Question: I have 3 buttons in my application,
buttons id's = button1, button2, button3.
button1 and button3 need to do the same action, exit the game - working.
button2 need to add 1 to a counter and change a text to the counter (using for a score)
so i made an int counter=0, tried to make the script and the app crashes when I press on button2, here's the logcat and the script:
'''
package com.example.bluetap;
import android.app.Activity;
import android.content.Intent;
import android.graphics.Color;
import android.graphics.drawable.PaintDrawable;
import android.os.Bundle;
import android.view.View;
import android.view.View.OnClickListener;
import android.widget.Button;
import android.widget.TextView;
public class FirstActivity extends Activity implements OnClickListener {
private TextView changingTextView;
private Button button1;
private Button button2;
private Button button3;
private int counter=0;
@Override
public void onCreate(Bundle savedInstanceState) {
super.onCreate(savedInstanceState);
setContentView(R.layout.main);
changingTextView = (TextView) findViewById(R.id.changingTextView);
button1 = (Button) findViewById(R.id.button1);
button1.setOnClickListener(this);
button2 = (Button) findViewById(R.id.button2);
button2.setOnClickListener(this);
button3 = (Button) findViewById(R.id.button3);
button3.setOnClickListener(this);
}
public void onClick(View v) {
int id = v.getId();
if (id == R.id.button1) {
finish();
System.exit(0);
}
else if (id == R.id.button2) {
counter++;
changingTextView.setText(counter);
}
else if (id == R.id.button3) {
finish();
System.exit(0);
}
}
}
'''
here's the main.xml:
'''
<RelativeLayout xmlns:android="http://schemas.android.com/apk/res/android"
xmlns:tools="http://schemas.android.com/tools"
android:layout_width="match_parent"
android:layout_height="match_parent"
android:paddingBottom="@dimen/activity_vertical_margin"
android:paddingLeft="@dimen/activity_horizontal_margin"
android:paddingRight="@dimen/activity_horizontal_margin"
android:paddingTop="@dimen/activity_vertical_margin"
tools:context="com.example.bluetap.FirstActivity$PlaceholderFragment" >
<Button
android:id="@+id/button1"
android:layout_width="wrap_content"
android:layout_height="wrap_content"
android:layout_alignParentLeft="true"
android:layout_alignParentTop="true"
android:minWidth="200dp"
android:text="Press The White Button"
android:textColor="@color/blue" />
<Button
android:id="@+id/button2"
android:layout_width="wrap_content"
android:layout_height="wrap_content"
android:layout_alignLeft="@+id/button1"
android:layout_below="@+id/button1"
android:background="@android:color/white"
android:minWidth="200dp"
android:text="Press The White Button"
android:textColor="@color/blue" />
<Button
android:id="@+id/button3"
android:layout_width="wrap_content"
android:layout_height="wrap_content"
android:layout_alignLeft="@+id/button2"
android:layout_below="@+id/button2"
android:minWidth="200dp"
android:text="Press The White Button"
android:textColor="@color/blue" />
<TextView
android:id="@+id/changingTextView"
android:layout_width="wrap_content"
android:layout_height="wrap_content"
android:layout_alignLeft="@+id/button3"
android:layout_below="@+id/button3"
android:layout_marginLeft="80dp"
android:layout_marginTop="95dp"
android:text="0"
android:textSize="60sp" />
'''
here's the logcat:

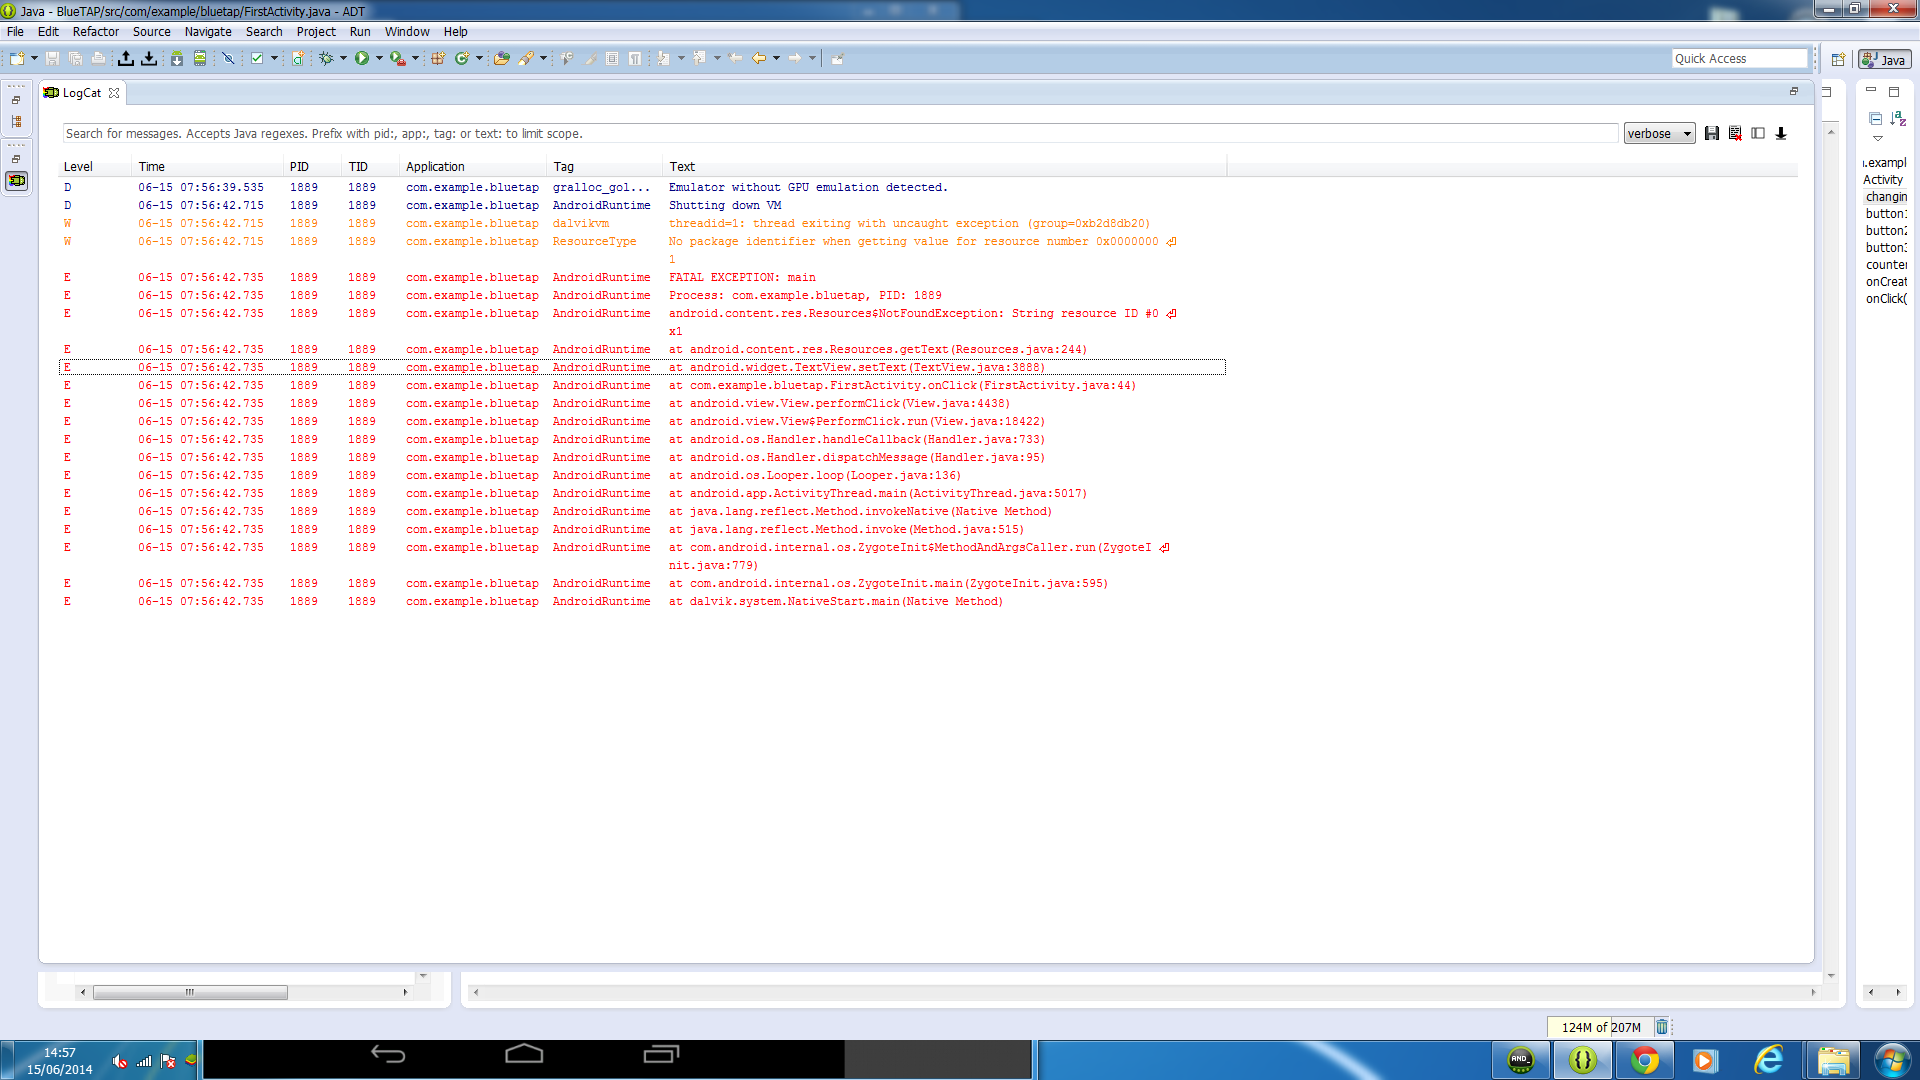
Answer: you have problem on:
'''
else if (id == R.id.button2) {
counter++;
changingTextView.setText(counter);
}
'''
you can't set integer value to TextView, so you need cast that to String.
you can use:
'''
changingTextView.setText(""+counter);
'''
or
'''
changingTextView.setText(Integer.toString(counter));
'''
or
'''
changingTextView.setText(String.valueOf(counter));
'''